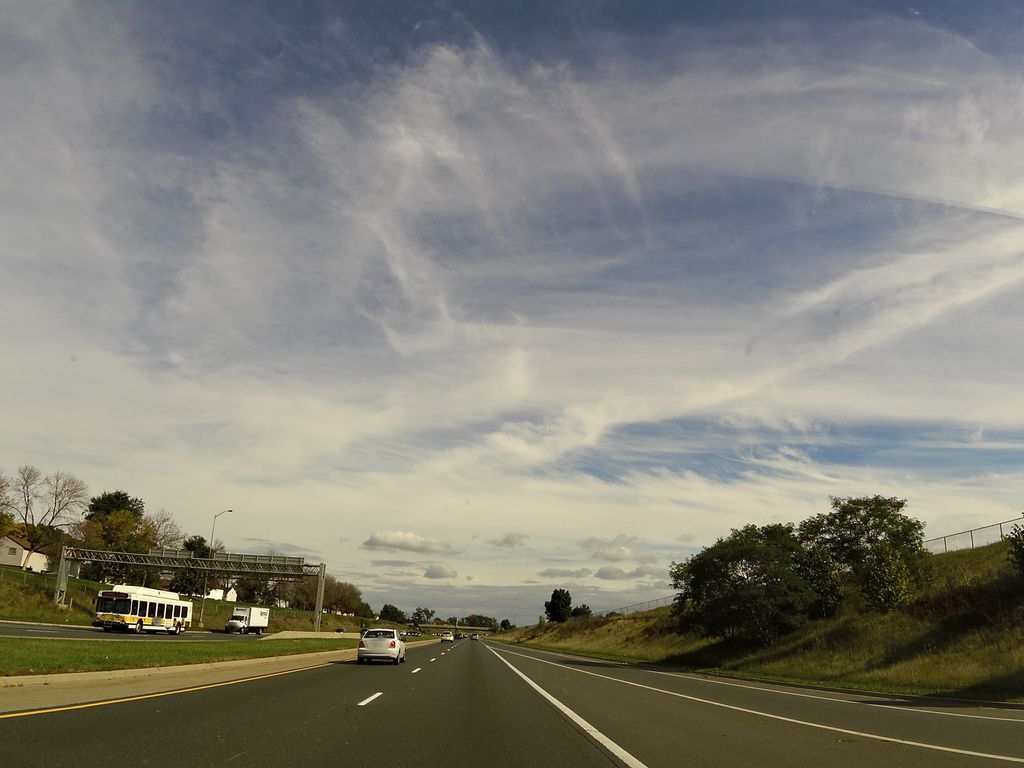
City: hamilton